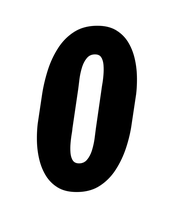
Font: Roboto-Italic_Condensed_Black_Italic